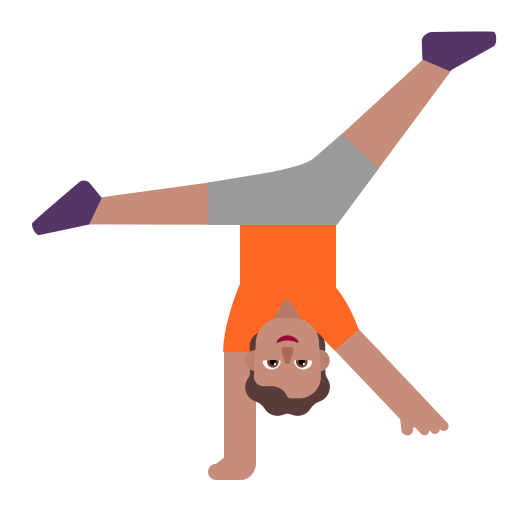
person cartwheeling flat